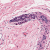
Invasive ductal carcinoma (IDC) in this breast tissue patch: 0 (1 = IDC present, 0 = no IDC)